Question: In my 'Android' Application, the 'FragmentActivity' object along with all of the support libraries don't seem to be recognised. I've installed a bunch of stuff from the SDK Manager but it's still not resolving/detecting the objects. What am I missing?
- 'minSdkVersion'- 'targetSdkVersion'-

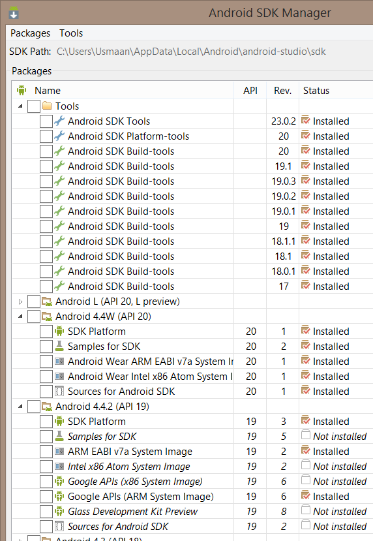
Answer: > What am I missing?
Presumably, you are missing the 'android-support-v4' portion of the Android Support library being attached to your app.
Make sure you have downloaded the Android Support Repository using the SDK Manager. That will be in the Extras section, towards the bottom of the screen.
Then, in the 'build.gradle' file for your application, you need to add a 'compile' directive for 'com.android.support:support-v4:19.1.0' to your top-level 'dependencies' closure, adding it if it is not already there:
'''
dependencies {
compile 'com.android.support:support-v4:19.1.0'
}
'''